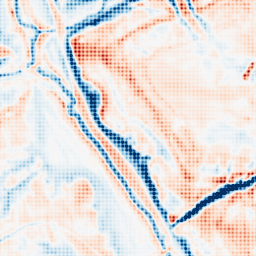
Category: multiscale
Decomposition family: dog_multiscale
Decomposition parameters: sigma_ratio: 1.6
n_scales: 4
base_sigma: 1
Upsampling method: sinc_blackman
Upsampling parameters: scale: 4
kernel_size: 4
Upsampling scale: 4